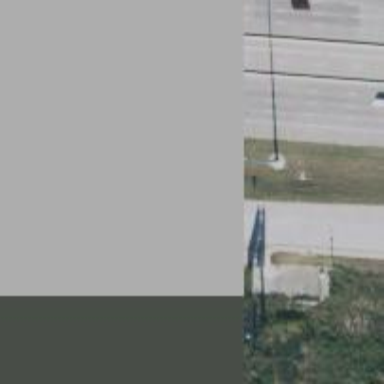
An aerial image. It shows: Secondary road with asphalt surface and frontage road.